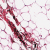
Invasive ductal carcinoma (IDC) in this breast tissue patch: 0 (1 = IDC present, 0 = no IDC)